Question: I added legend to r leaflet code and output is this

I would like the order to be
- - -
### Code
'''
sep <- read.csv("31R_SEP_assets_csv - Copy.csv")
Sub1 <- sep[grep("SEP.12", names(sep))]
sep$newCol <- 100*rowSums(Sub1)/rowSums(sep[4:7])
# create a new grouping variable
Percent_SEP12_Assets <- ifelse(sep[,8] <= 33, "Less than 33%", ifelse(sep[,8] >= 66, "More than 66%", "Between 33% and 66%"))
Color_Assets <- colorFactor(c("darkgreen","darkorange","darkred"),
levels = Percent_SEP12_Assets,ordered=FALSE)
leaflet(data = sep[]) %>%
setView(lng = mean(sep$Longitude), lat = mean(sep$Latitude), zoom = 12) %>% addTiles() %>%
addCircleMarkers(~Longitude, ~Latitude, color = ~Color_Assets(Percent_SEP12_Assets), popup = ~as.character(paste(Site, Percent_SEP12_Assets , sep=", "))) %>%
addLegend("bottomright", pal = Color_Assets, values = Percent_SEP12_Assets, title = "SEP 12 Installs")
'''
### dput(sep)
'''
structure(list(Site = structure(1:5, .Label = c("Staten Island\31R001",
"Staten Island\31R002", "Staten Island\31R003", "Staten Island\31R004",
"Staten Island\31R005"), class = "factor"), Latitude = c(40.508874,
40.577256, 40.520825, 40.552373, 40.529697), Longitude = c(-74.244048,
-74.100135, -74.211845, -74.195516, -74.187532), Windows.SEP.11 = c(63L,
174L, 11L, 85L, 163L), Mac.SEP.11 = c(0L, 1L, 4L, 0L, 0L), Windows.SEP.12 = c(124L,
185L, 9L, 75L, 23L), Mac.SEP.12 = c(0L, 1L, 32L, 1L, 0L), newCol = c(66.3101604278075,
51.5235457063712, 73.2142857142857, 47.2049689440994, 12.3655913978495
)), .Names = c("Site", "Latitude", "Longitude", "Windows.SEP.11",
"Mac.SEP.11", "Windows.SEP.12", "Mac.SEP.12", "newCol"), row.names = c(NA,
-5L), class = "data.frame")
'''
Thank you!
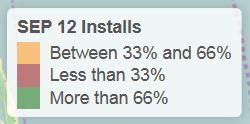
Answer: '''
# create a new grouping variable
Percent_SEP12_Assets <- factor((sep[,8] > 33) + (sep[, 8] >= 66), labels = c("Less than 33%", "Between 33% and 66%", "More than 66%"))
Color_Assets <- colorFactor(c("darkred","darkorange","darkgreen"),
levels = Percent_SEP12_Assets,ordered=FALSE)
'''
Factor with order required. I've also replaced the 'ifelse' with a sum of logical expressions.